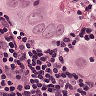
Metastatic tissue present: yes